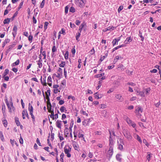
Tumor epithelial tissue: no
Tumor-associated stroma tissue: yes
Normal tissue: no